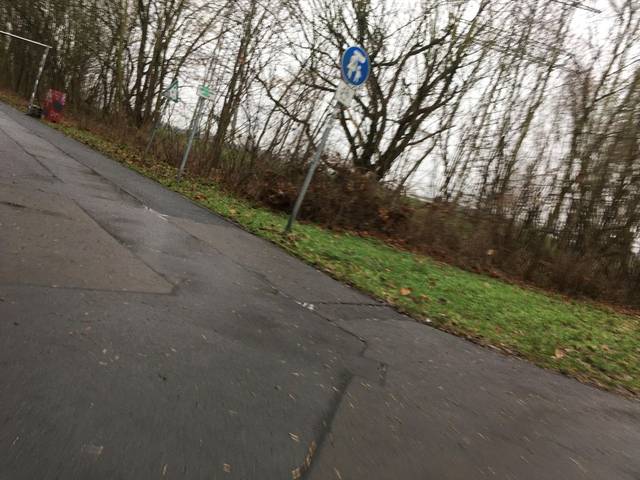
Region: Germany
Coordinates: 52.572, 13.483